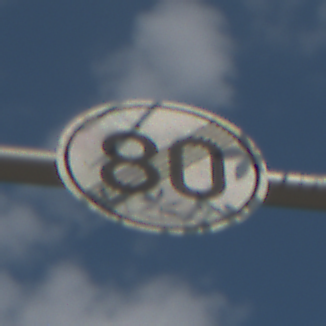
Verkehrszeichen: EndeGeschwindigkeit80
Umgebung: Outdoor, Nature
Tageszeit: MorningAfternoon
Wetter: PartlyCloudy
Licht: Natural
Jahreszeit: NotSpecified
Kontrast: HighContrast